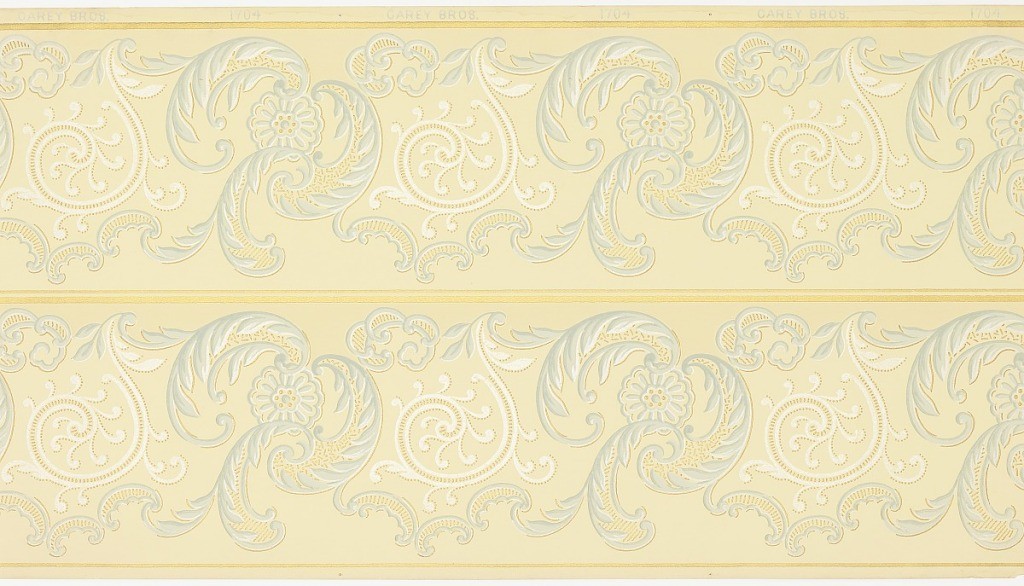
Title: Frieze
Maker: Carey Bros. W.P. Mfg. Co., Philadelphia, Pennsylvania, founded 1882
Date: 1905–1915
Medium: Machine-printed paper, liquid mica
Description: White scrolls and light gray-blue scrolling acanthus leaves with floral motifs alternate horizontally across the frieze. Between the lines of the scrolls and floral motifs are small dots and short lines that fill in the forms. Borders are printed two across the width. Printed in shades of gray, metallic gold and mica on a light yellow ground.